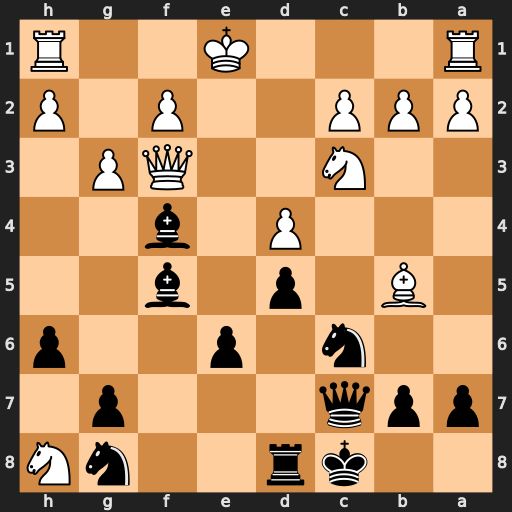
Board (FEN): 2kr2nN/ppq3p1/2n1p2p/1B1p1b2/3P1b2/2N2QP1/PPP2P1P/R3K2R
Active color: b
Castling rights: KQ
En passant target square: -
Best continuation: Nxd4 Qxf4 e5